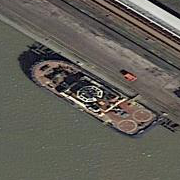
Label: civil